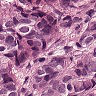
Metastatic tissue present: yes